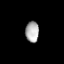
Tissue: lung
Cell type: Endothelial cells
Senescence score: 0.5748
Nuclear area (px): 274
Mean DAPI intensity: 173.153